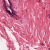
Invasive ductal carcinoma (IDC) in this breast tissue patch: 0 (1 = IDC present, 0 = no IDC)